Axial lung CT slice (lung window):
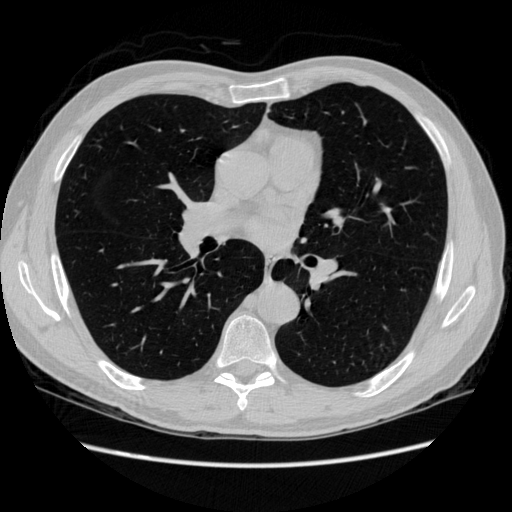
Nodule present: no